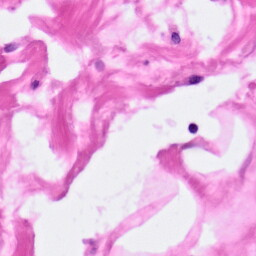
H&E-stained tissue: Pancreatic